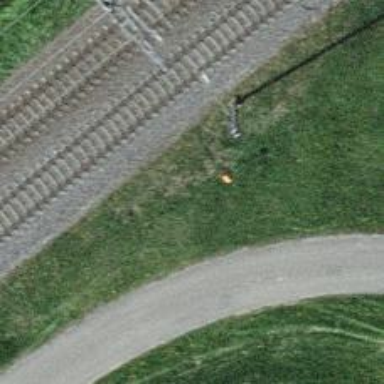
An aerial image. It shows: Aerial marker colored orange.